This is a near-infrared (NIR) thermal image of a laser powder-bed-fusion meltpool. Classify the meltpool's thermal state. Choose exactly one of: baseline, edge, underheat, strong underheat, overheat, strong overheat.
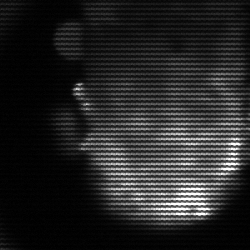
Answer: baseline